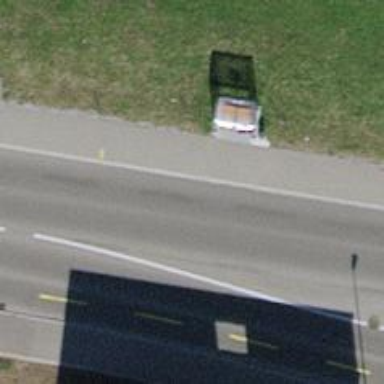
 serving as platform for public transportation."